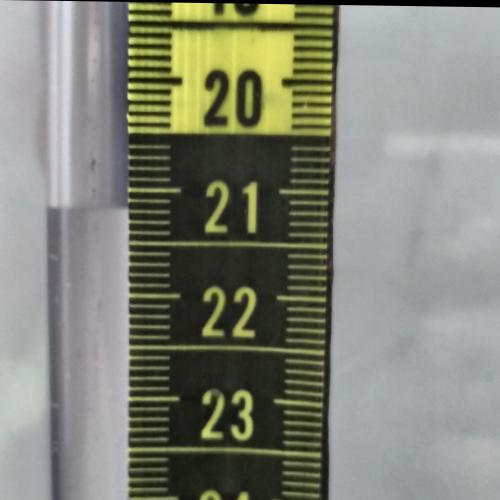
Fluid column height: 21.2 cm